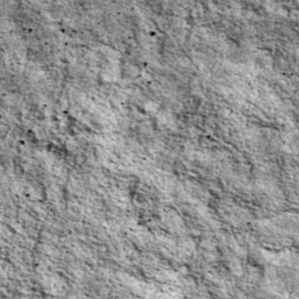
Label: non_frost